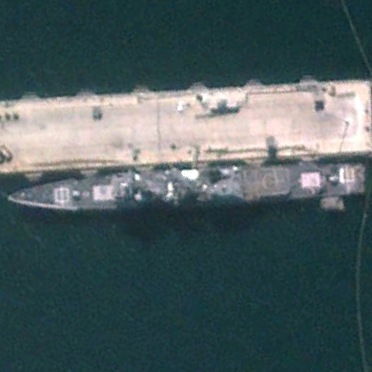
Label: cruiser